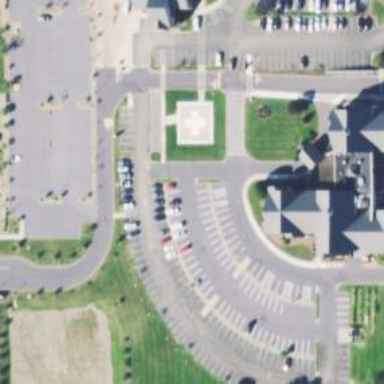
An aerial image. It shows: Parking space is available.